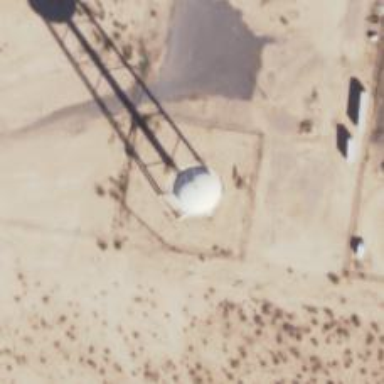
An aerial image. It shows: Water tower classified as man-made.